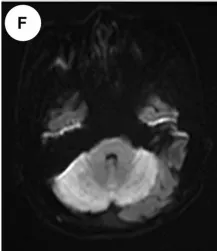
Serial MRI changes at three different time points. (D-F) The second MRI obtained 2 years after symptom onset (no treatment), revealing bilateral hyperintensity in the cerebellum on the T2-weighted image and diffusion-weighted imaging (DWI), with hypointensity on the T1-weighted image.
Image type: radiology (mri)